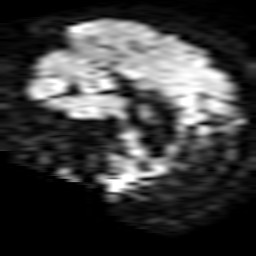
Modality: TRACE
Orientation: sagittal
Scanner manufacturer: philips
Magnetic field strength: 1.5 T
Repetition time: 3.189 s
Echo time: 0.06279 s